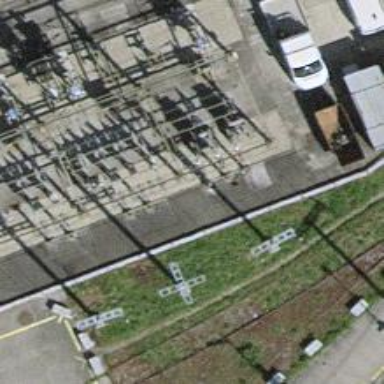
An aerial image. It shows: Endpoint substation.